Field crop: maize
Growth stage: 2
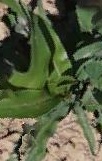
Species: maize